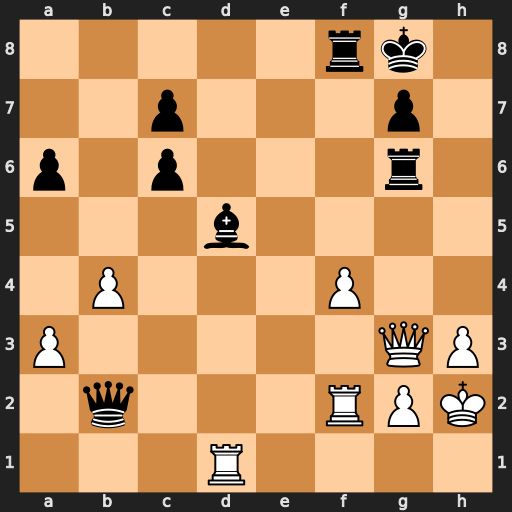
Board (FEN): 5rk1/2p3p1/p1p3r1/3b4/1P3P2/P5QP/1q3RPK/3R4
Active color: w
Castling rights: -
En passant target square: -
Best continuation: Rxb2 Rxg3 Kxg3